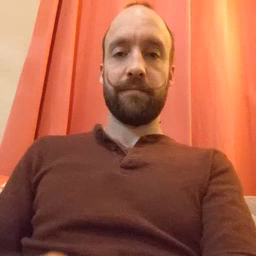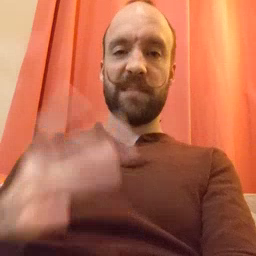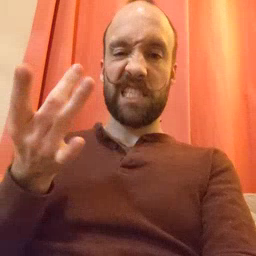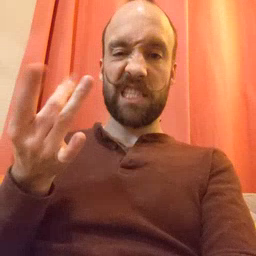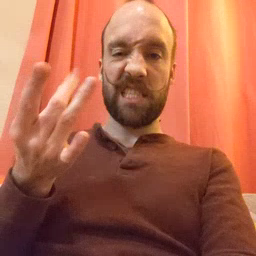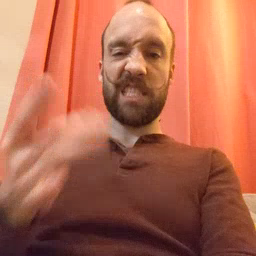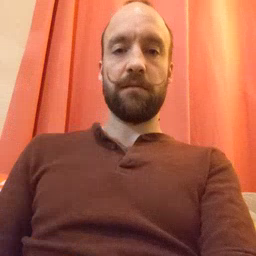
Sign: sticky